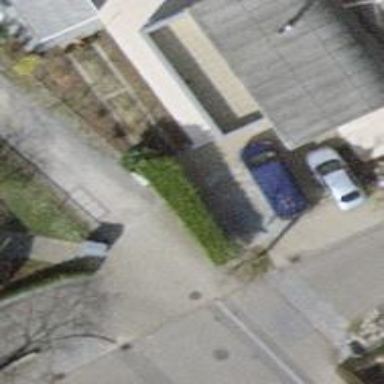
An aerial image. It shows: Street cabinet.